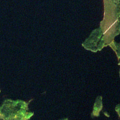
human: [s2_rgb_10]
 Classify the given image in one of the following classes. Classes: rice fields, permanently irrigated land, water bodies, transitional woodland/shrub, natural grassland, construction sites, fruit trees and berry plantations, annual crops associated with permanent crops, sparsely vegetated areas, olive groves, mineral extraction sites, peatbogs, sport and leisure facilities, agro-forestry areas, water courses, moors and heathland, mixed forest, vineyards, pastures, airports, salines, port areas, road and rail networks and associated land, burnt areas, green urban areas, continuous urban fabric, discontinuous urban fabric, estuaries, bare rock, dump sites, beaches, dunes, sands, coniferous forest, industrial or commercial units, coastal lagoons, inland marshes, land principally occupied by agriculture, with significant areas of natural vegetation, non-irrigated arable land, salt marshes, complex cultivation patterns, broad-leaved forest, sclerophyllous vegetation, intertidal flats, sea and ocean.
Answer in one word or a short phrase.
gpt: coniferous forest, mixed forest, water bodies